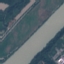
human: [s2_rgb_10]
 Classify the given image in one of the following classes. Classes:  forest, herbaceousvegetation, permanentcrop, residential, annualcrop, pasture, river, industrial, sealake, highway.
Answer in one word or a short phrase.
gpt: River